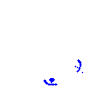
Particle: proton